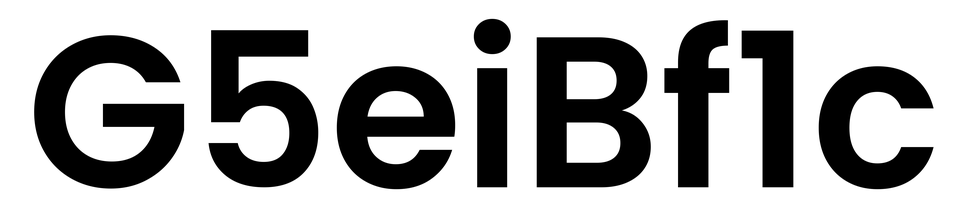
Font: Poppins-SemiBold